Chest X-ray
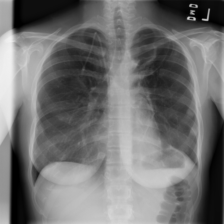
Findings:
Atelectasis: negative
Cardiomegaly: negative
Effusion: negative
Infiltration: negative
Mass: negative
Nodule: negative
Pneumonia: negative
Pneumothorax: negative
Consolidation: negative
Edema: negative
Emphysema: negative
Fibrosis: negative
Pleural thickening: negative
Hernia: negative